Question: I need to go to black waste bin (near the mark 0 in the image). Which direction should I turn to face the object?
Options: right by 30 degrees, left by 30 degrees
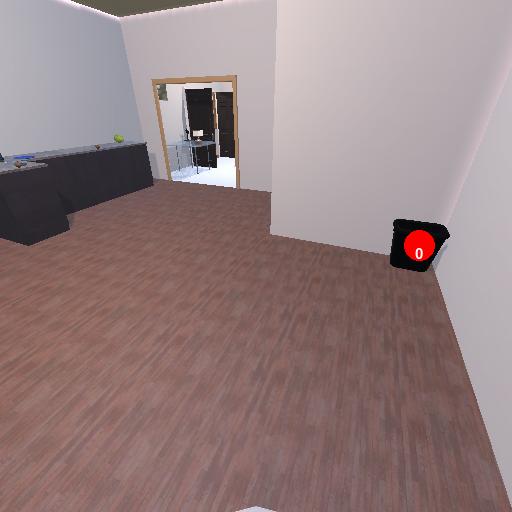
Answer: right by 30 degrees